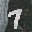
Label: 7